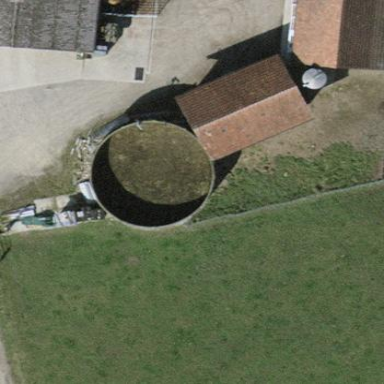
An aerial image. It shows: Storage tank with man-made structure.